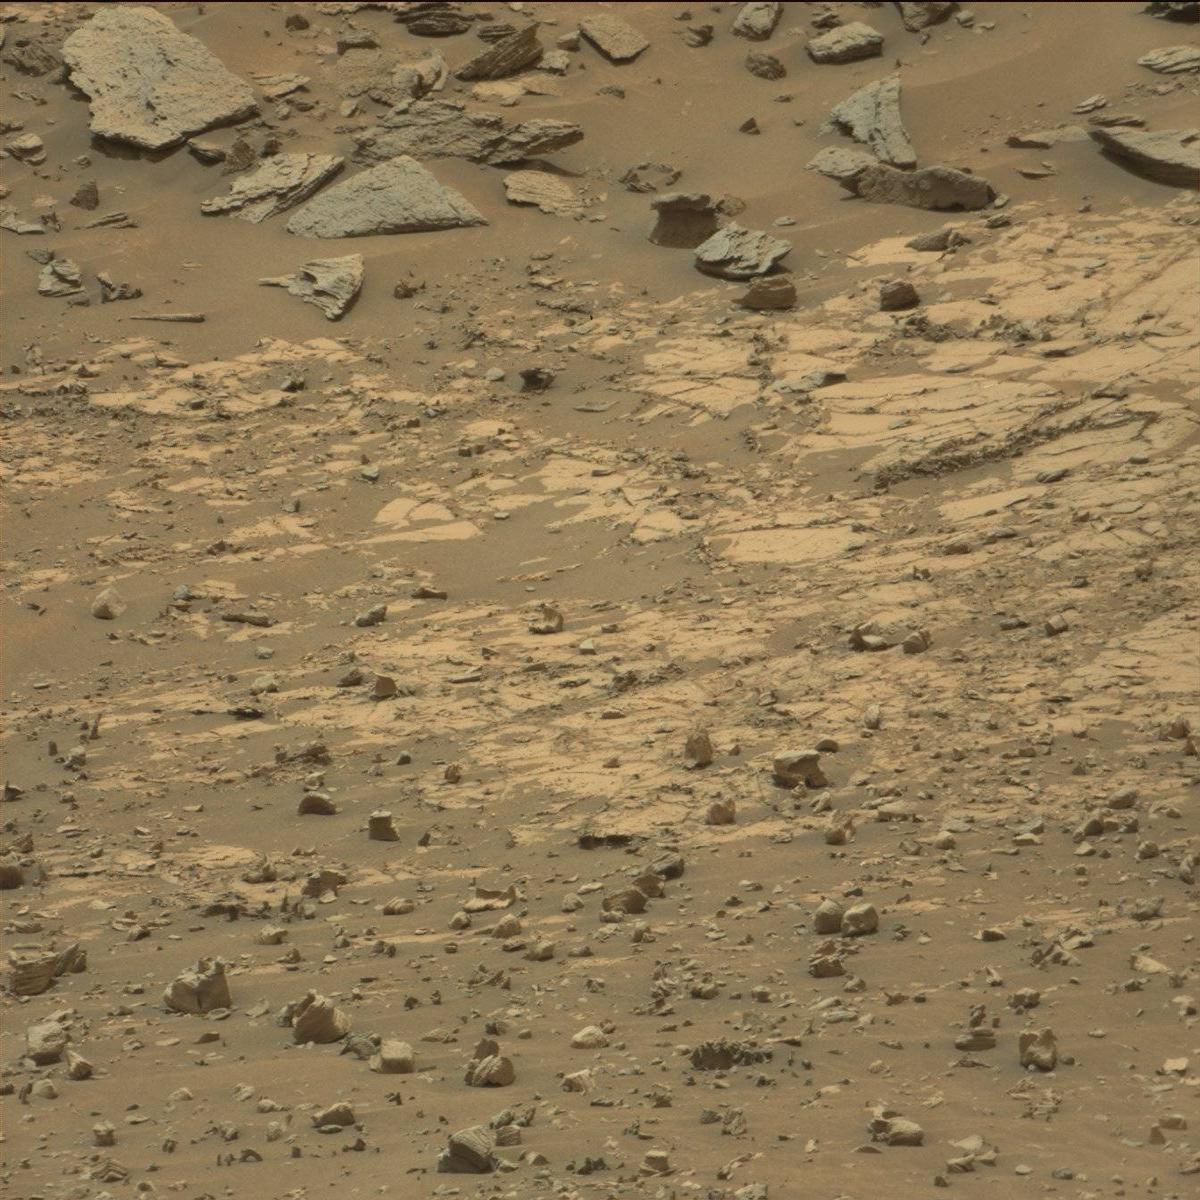
Terrain classes present: Bedrock, Sand / Soil